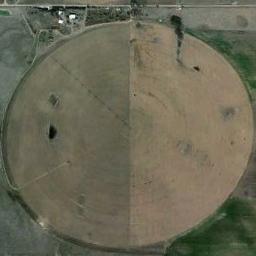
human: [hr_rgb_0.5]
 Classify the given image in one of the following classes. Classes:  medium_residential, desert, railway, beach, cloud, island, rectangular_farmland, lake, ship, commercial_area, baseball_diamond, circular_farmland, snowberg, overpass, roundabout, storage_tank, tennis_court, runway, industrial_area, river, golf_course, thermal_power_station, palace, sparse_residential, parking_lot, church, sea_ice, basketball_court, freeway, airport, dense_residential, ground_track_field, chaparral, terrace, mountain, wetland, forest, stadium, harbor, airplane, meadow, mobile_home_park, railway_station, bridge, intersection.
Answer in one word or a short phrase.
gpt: circular_farmland